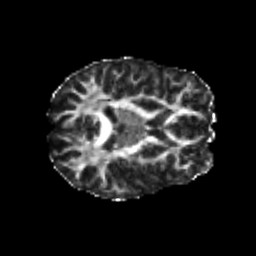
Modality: FA
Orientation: axial
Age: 20
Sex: female
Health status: healthy
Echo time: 0.074 s